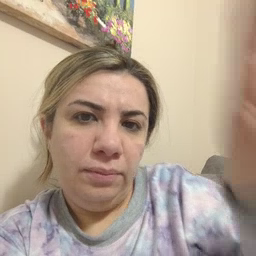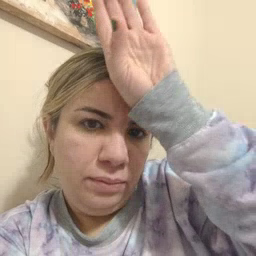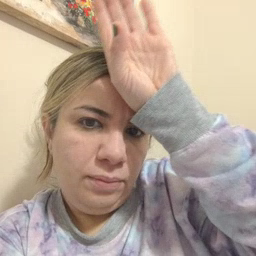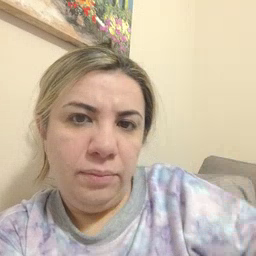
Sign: fireman